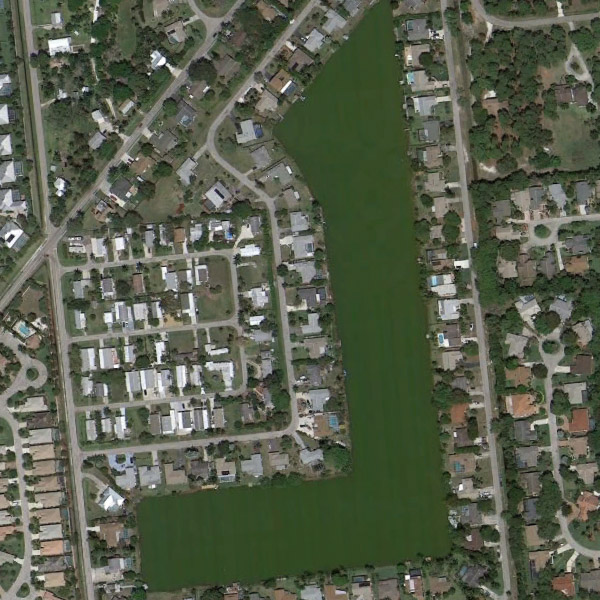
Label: Pond